Field crop: maize
Growth stage: 2
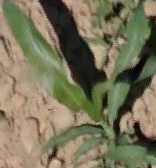
Species: maize